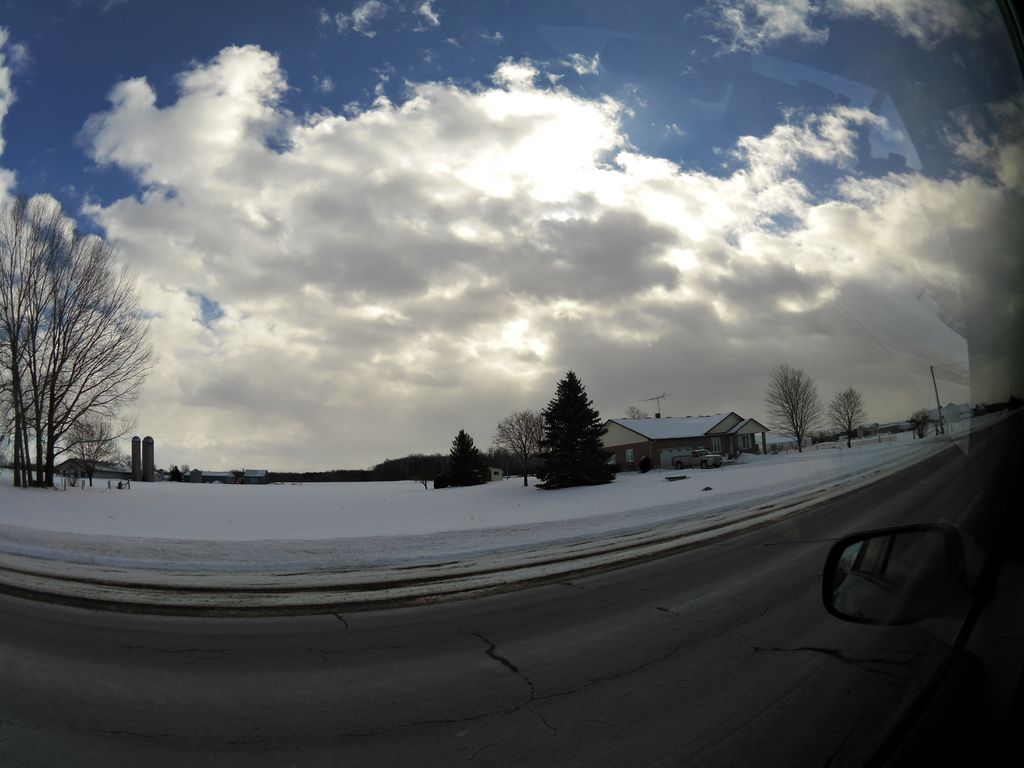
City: ottawa-gatineau